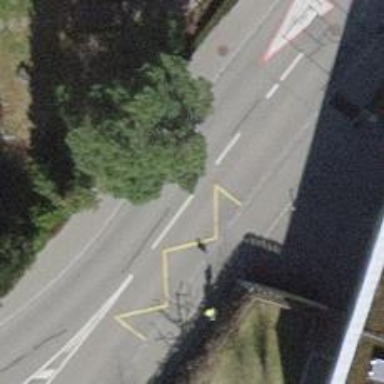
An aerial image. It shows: Public transport stop position.